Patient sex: M
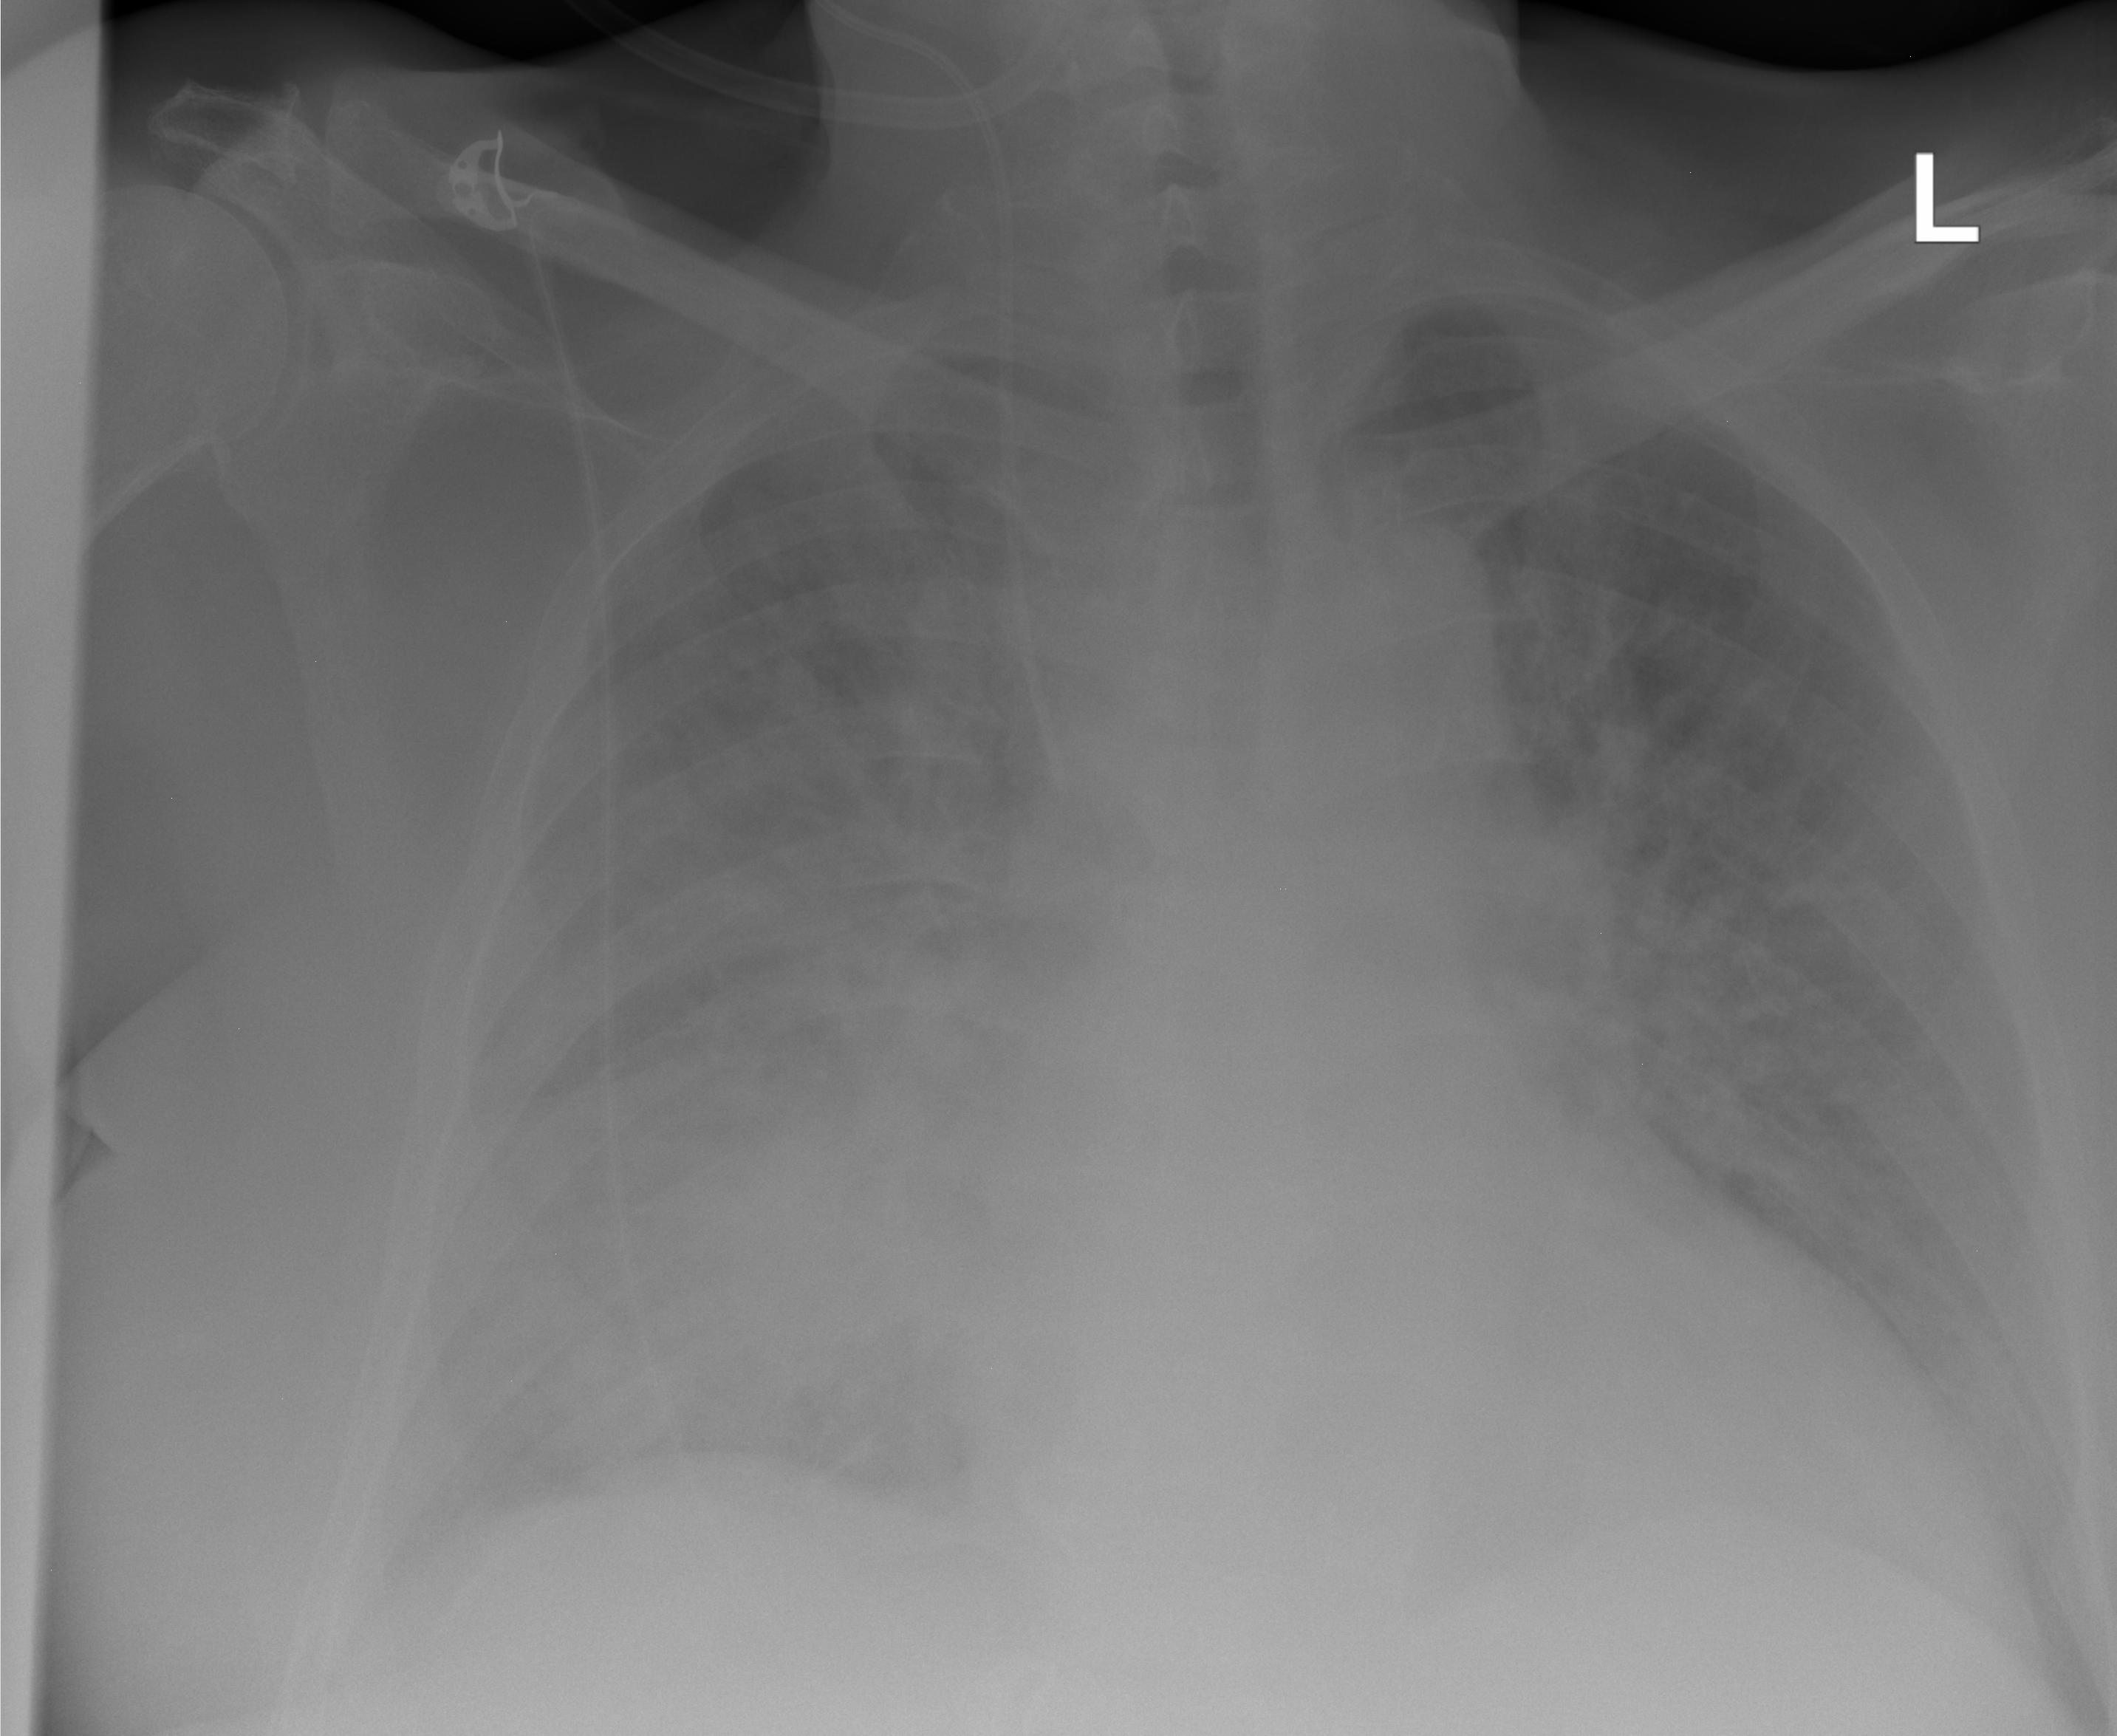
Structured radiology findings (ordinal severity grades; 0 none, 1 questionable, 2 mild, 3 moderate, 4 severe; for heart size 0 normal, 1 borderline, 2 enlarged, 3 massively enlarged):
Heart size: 1
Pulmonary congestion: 3
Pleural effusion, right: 3
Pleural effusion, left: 2
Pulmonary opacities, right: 3
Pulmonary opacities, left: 2
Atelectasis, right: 3
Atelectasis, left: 2